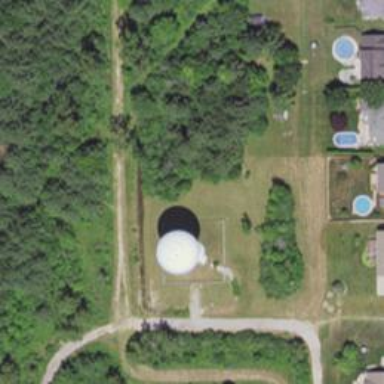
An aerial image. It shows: Water tower that is man-made.